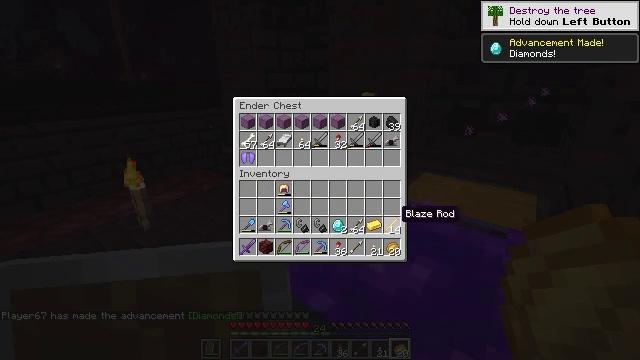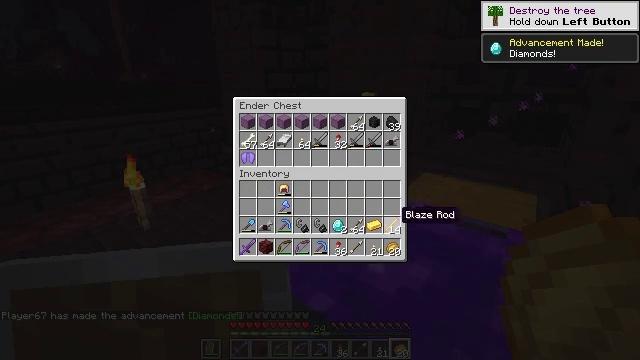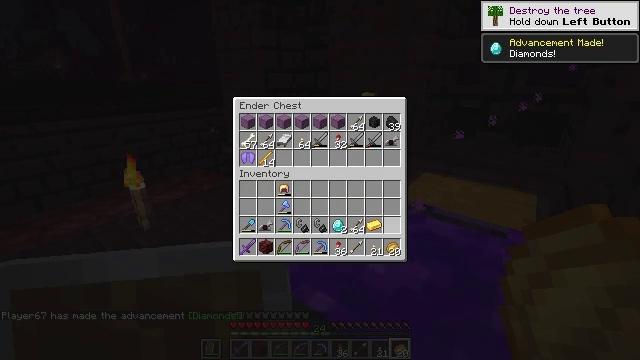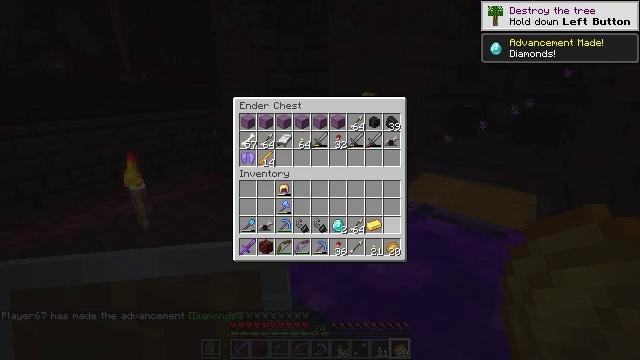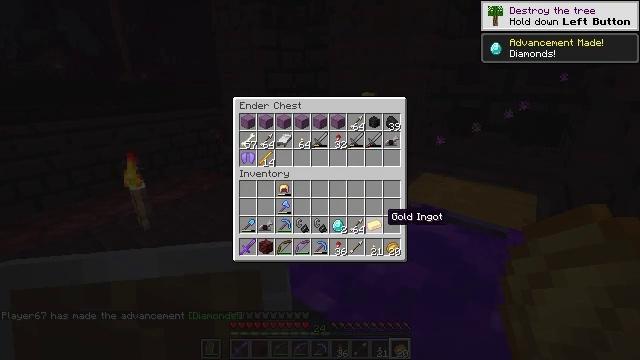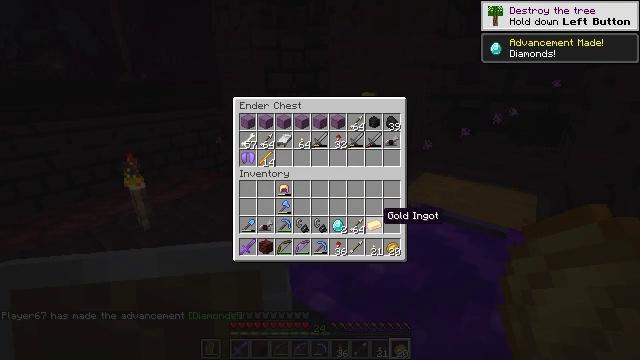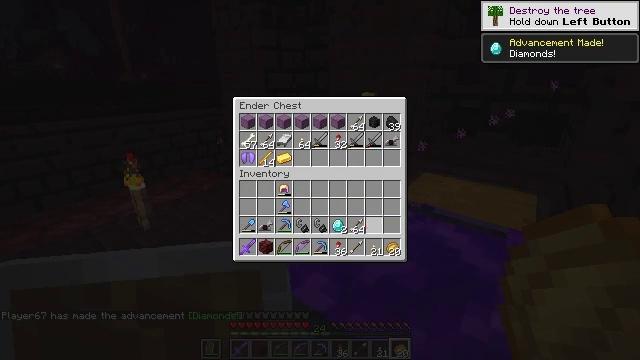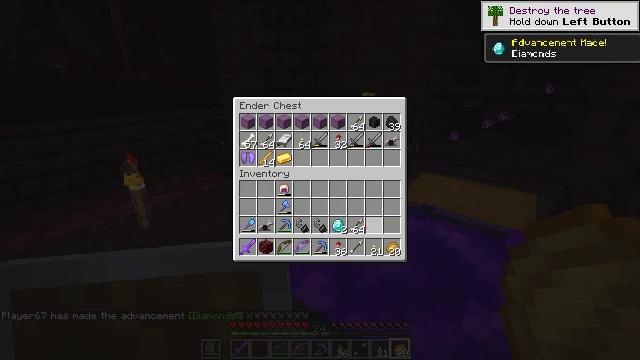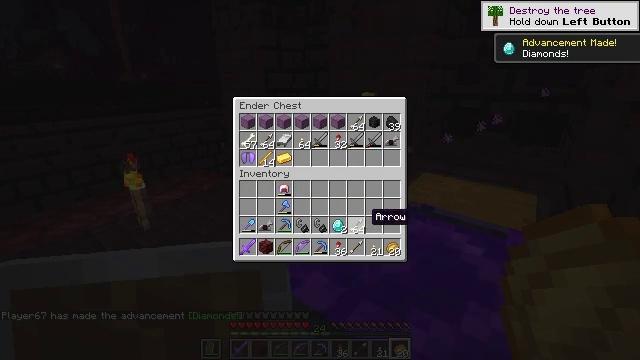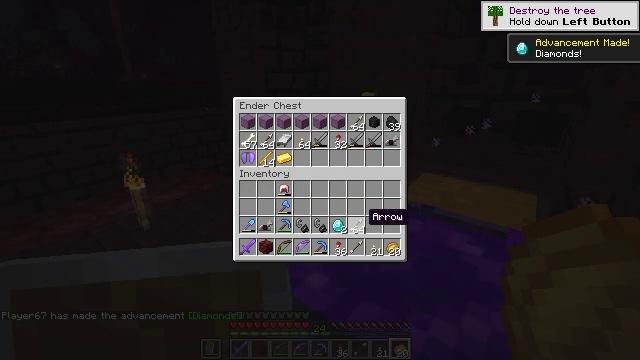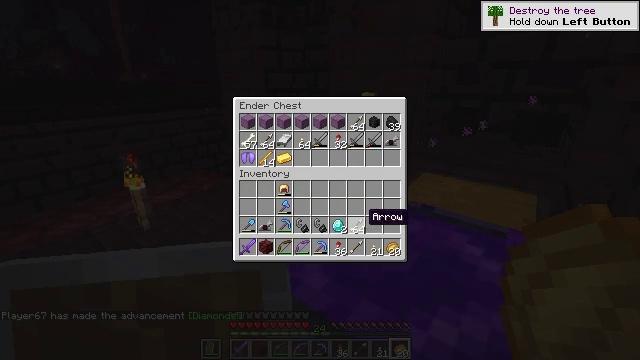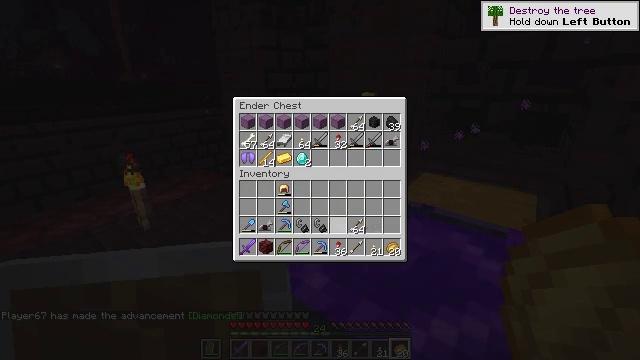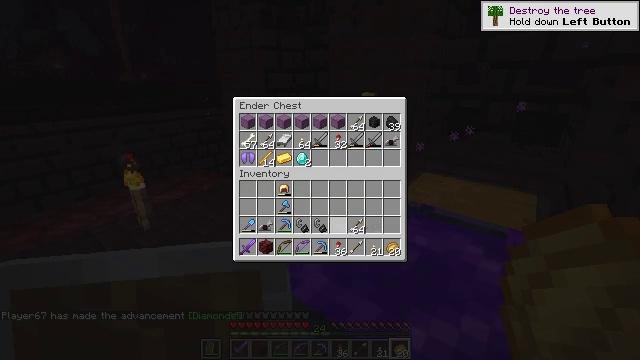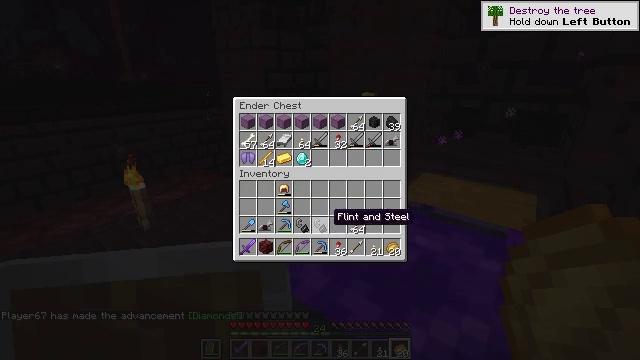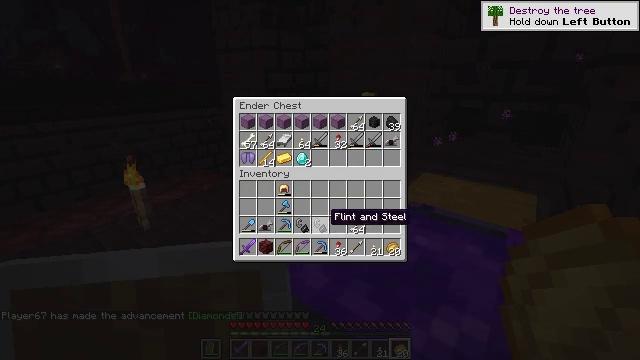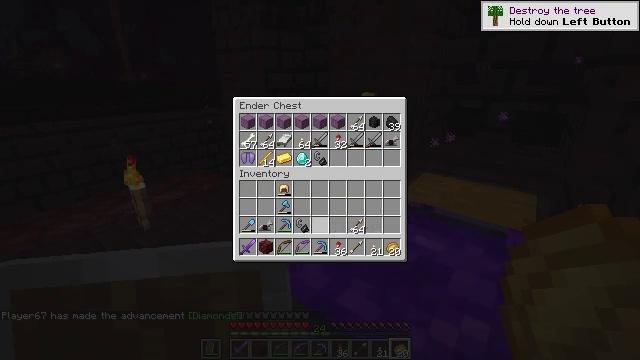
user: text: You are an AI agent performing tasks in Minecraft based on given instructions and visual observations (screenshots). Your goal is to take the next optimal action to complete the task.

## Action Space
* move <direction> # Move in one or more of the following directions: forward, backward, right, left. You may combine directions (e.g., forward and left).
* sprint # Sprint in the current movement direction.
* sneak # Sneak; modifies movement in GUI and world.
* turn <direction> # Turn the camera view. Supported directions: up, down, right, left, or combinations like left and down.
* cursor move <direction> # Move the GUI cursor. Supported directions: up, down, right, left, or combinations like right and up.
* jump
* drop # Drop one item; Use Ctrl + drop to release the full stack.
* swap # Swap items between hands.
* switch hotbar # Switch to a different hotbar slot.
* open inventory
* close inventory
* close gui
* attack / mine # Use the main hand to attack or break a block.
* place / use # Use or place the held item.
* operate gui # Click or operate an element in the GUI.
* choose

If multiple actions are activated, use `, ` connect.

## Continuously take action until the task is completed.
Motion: motion action
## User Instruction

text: Remove the fire source.
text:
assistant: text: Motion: sneak
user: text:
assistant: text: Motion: sneak, choose
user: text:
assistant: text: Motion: sneak, choose
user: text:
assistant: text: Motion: sneak, cursor move left
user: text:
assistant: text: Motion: sneak
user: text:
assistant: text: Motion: sneak, choose
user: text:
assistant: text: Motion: sneak, choose
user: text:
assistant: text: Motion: sneak, cursor move left
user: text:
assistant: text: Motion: sneak
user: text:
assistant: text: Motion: sneak
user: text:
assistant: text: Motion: sneak, cursor move left, choose
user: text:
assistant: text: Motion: sneak, choose
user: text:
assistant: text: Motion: sneak, cursor move left
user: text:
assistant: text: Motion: sneak
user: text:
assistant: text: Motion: sneak, choose
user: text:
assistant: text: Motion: sneak, choose
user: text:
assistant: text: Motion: sneak, cursor move left
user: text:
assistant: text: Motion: sneak
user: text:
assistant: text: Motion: sneak, choose
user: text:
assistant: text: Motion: sneak, cursor move left, choose
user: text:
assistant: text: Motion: sneak
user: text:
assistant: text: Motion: sneak
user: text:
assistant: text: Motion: sneak
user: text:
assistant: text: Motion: sneak
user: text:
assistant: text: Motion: sneak
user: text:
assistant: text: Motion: sneak, cursor move left
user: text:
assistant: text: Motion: sneak
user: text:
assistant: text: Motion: sneak, choose
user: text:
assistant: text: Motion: sneak, choose
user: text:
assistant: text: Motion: sneak